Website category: jobs
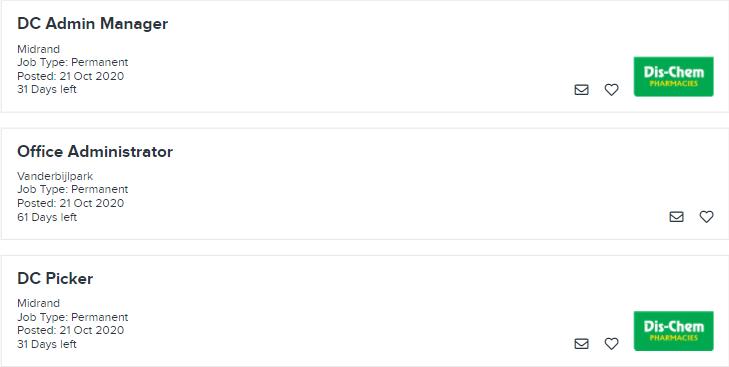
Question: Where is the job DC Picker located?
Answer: Midrand

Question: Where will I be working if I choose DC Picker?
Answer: Midrand

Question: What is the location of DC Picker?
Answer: Midrand

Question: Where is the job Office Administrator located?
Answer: Vanderbijlpark

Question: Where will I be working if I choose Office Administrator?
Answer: Vanderbijlpark

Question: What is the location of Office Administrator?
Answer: Vanderbijlpark

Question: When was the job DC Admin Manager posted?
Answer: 21 Oct 2020

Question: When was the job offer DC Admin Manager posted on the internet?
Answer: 21 Oct 2020

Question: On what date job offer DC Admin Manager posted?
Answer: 21 Oct 2020

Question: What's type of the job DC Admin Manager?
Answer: Job Type: Permanent

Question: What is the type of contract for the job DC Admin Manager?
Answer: Job Type: Permanent

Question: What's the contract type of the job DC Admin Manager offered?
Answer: Job Type: Permanent

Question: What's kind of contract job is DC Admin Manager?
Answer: Job Type: Permanent

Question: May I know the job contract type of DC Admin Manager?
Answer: Job Type: Permanent

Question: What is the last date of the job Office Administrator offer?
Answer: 61 Days left

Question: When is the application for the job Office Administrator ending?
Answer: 61 Days left

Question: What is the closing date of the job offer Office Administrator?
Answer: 61 Days left

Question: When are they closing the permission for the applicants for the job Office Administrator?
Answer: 61 Days left

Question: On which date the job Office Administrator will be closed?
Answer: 61 Days left

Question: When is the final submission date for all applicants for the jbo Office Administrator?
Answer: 61 Days left

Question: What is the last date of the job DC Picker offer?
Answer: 31 Days left

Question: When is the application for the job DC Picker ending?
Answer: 31 Days left

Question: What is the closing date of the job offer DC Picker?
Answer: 31 Days left

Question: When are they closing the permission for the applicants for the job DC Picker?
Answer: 31 Days left

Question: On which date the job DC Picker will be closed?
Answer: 31 Days left

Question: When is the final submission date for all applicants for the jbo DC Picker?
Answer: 31 Days left

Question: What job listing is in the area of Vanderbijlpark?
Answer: Office Administrator

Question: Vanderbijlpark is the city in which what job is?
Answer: Office Administrator

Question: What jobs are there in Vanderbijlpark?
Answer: Office Administrator

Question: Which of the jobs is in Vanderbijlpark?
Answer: Office Administrator

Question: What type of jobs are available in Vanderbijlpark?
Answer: Office Administrator

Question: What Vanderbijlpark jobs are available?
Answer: Office Administrator